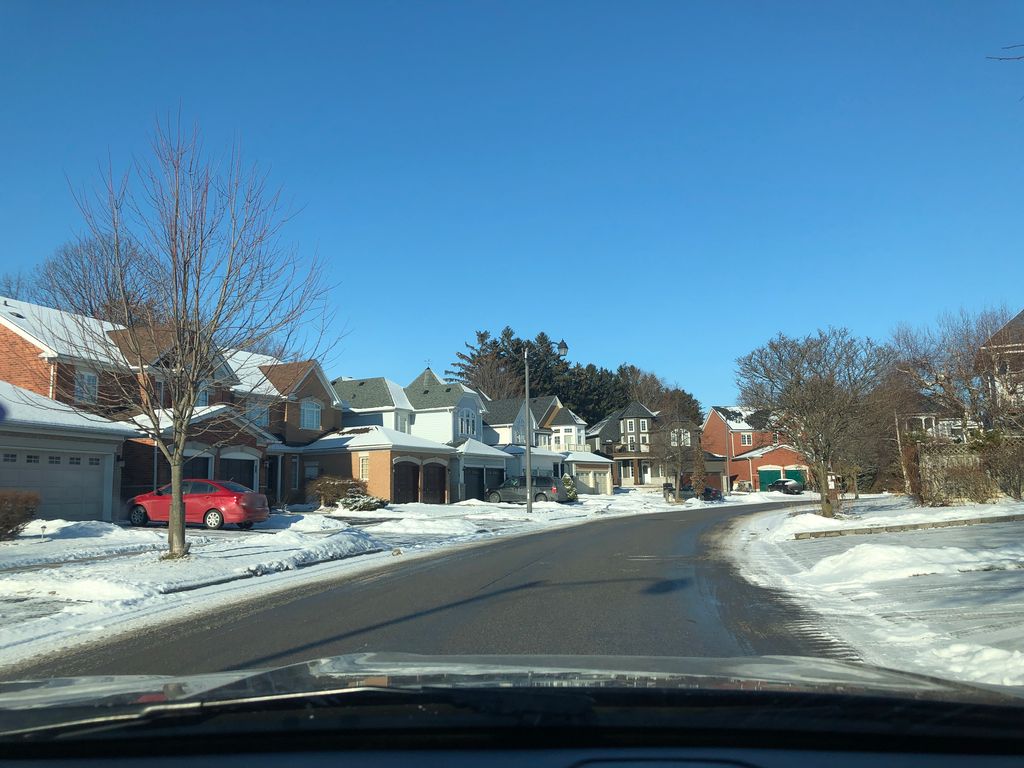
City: toronto